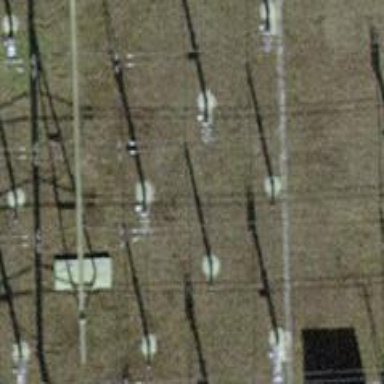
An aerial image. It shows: Power line carrying busbar.